Question: We are using modified 'TToolWindow97 = class(TCustomControl)' component.

I can only find it on 'TForm.Components'. And there is no it on 'TForm.Controls'. So, 'TForm.ActiveControl' is nil and 'TToolWindow97.Focused = False' when 'TToolWindow97' is focused. I need to know when it's focused.
I also tried to find any focused control on 'TToolWindow97'. But all of them return 'Focused = False'.
How to find out if 'TToolWindow97' (inheried from 'TCustomControl') is focused when 'Focused' property returns always 'False'?
P.S. The 'TToolWindow97' window has a shadow on the image. Only focused 'TToolWindow97' windows have it - so focus exists. And I may focus any control on it. But all of them return 'Focused = False'. I don't know why.
Thanks a lot for the help!
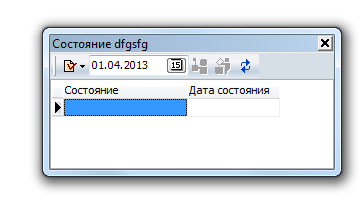
Answer: 1). Scan the following Handles when TBToolWindow is focused and not:
'''
aHandle := (Sender as TForm).Handle;
aHandle := aVisible.Handle;
aHandle := GetForegroundWindow;
aHandle := GetActiveWindow;
aHandle := Screen.ActiveForm.Handle;
aHandle := Application.ActiveFormHandle;
'''
So, the difference is only on Screen.ActiveForm.Handle.
2). Install the Microsoft Spy.
3). Convert Screen.ActiveForm.Handle to HEX and find them on the Spy.
4). Look to classes. So, when TTBToolWindow is focused, class of aHandle is TBFloatingWindowParent.
5). Write code to seek the correct active floating window (TTBToolWindow) by TBFloatingWindowParent control.